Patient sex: F
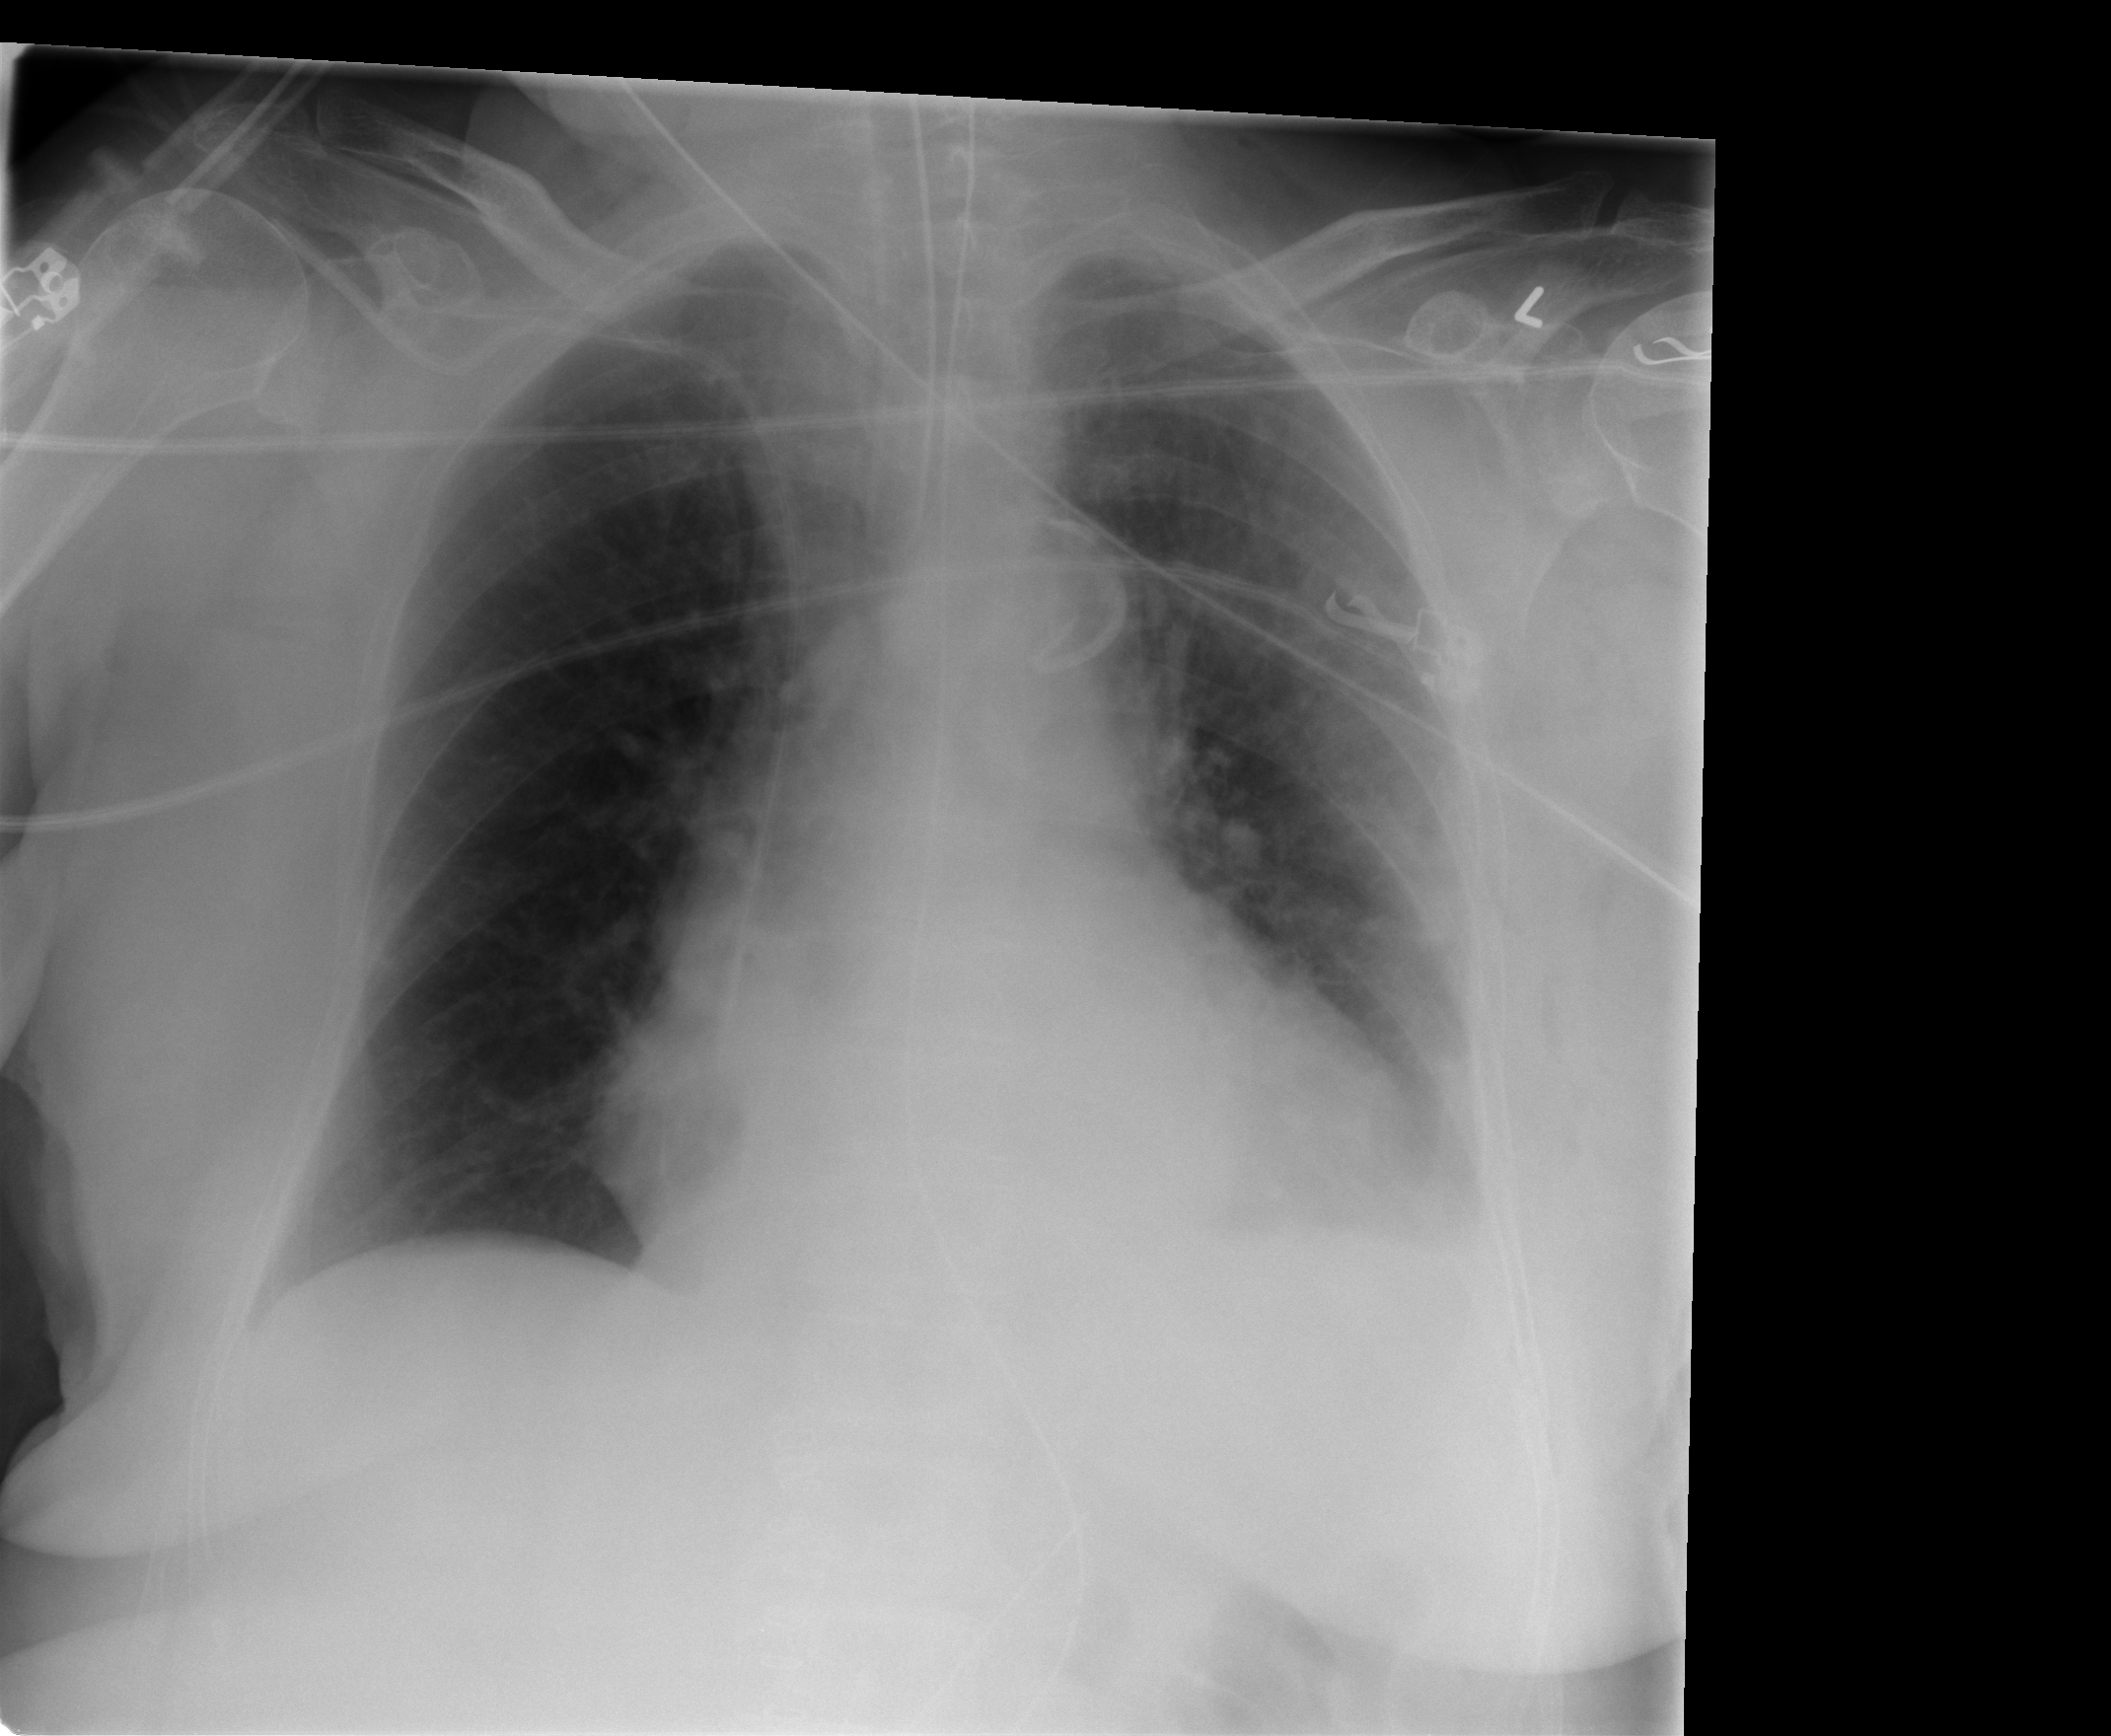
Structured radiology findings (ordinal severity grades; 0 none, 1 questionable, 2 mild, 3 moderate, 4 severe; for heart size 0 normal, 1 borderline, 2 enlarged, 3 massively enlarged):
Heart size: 2
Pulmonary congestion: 0
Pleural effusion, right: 0
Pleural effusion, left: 1
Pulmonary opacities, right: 0
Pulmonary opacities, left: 1
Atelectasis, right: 0
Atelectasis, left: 2